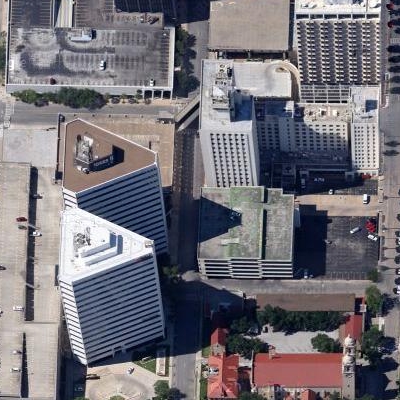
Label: cIndustry